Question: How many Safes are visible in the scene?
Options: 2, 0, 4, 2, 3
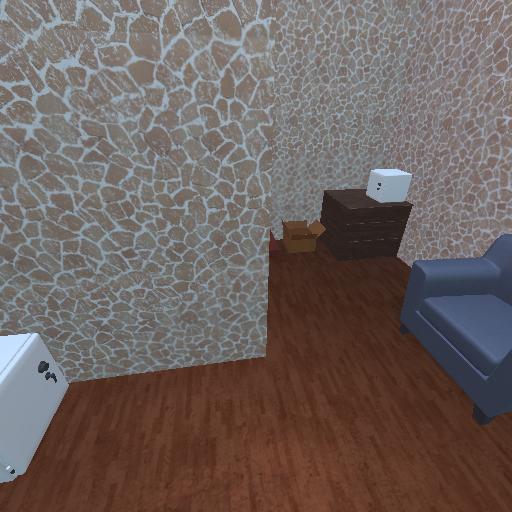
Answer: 2